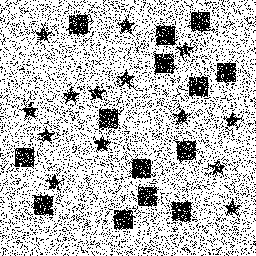
Squares: 14
Triangles: 0
Stars: 14
Total shapes: 28